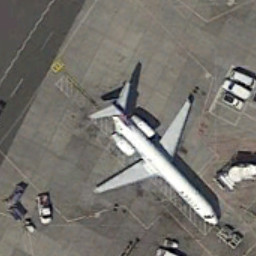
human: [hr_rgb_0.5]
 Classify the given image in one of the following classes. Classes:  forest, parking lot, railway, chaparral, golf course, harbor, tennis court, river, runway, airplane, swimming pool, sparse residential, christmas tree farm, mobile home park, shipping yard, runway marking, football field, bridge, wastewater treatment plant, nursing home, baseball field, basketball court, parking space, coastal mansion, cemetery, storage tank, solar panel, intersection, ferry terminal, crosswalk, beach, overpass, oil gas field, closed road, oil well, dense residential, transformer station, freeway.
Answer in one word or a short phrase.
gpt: airplane